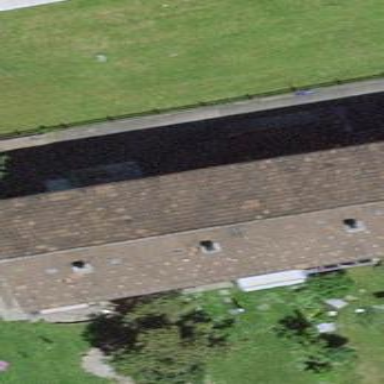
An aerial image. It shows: Building with gabled roof oriented across its structure.